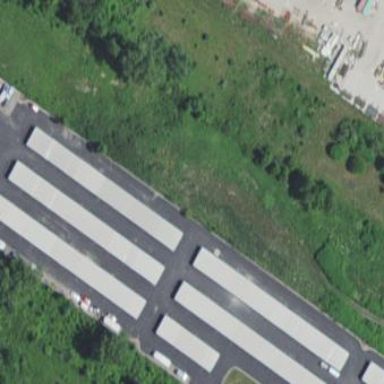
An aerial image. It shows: Group of garages.